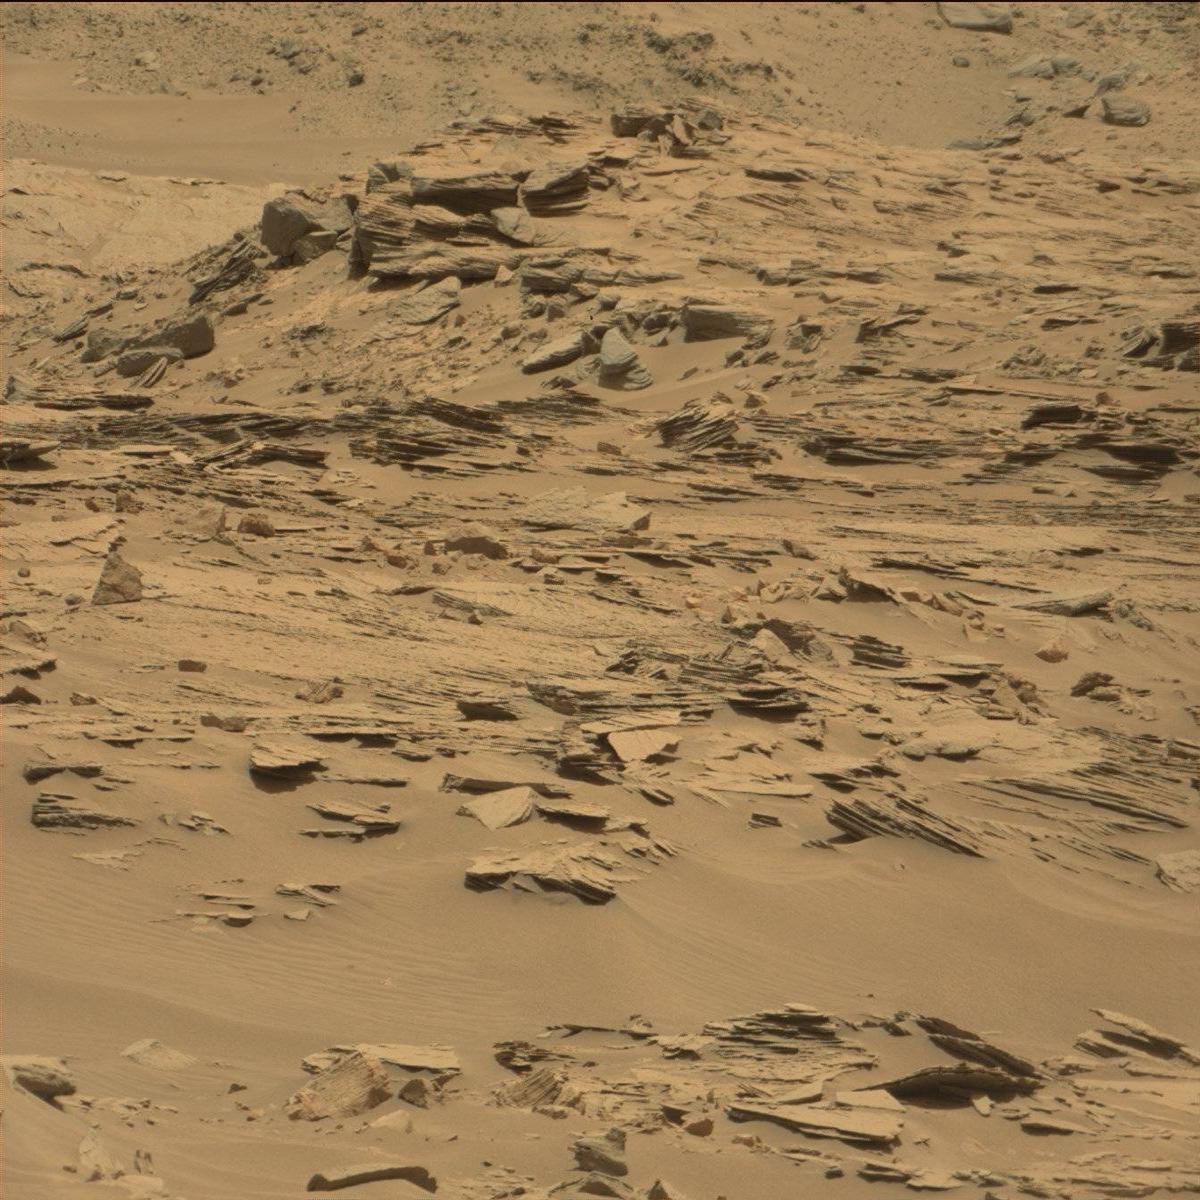
Terrain classes present: Bedrock, Sand / Soil